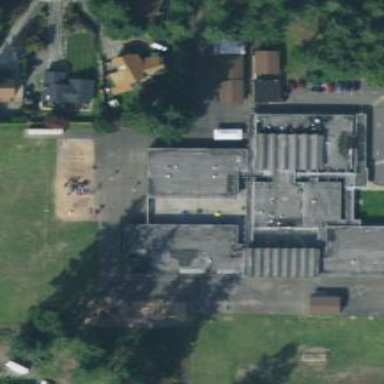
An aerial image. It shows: School.